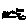
Label: fish